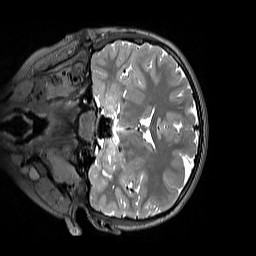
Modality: T2w
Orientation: coronal
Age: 11
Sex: female
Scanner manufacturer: siemens
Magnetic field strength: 3 T
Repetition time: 3.2 s
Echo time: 0.408 s